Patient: sex M, age 54
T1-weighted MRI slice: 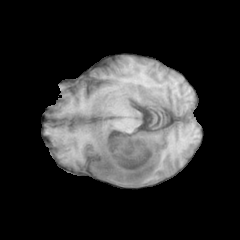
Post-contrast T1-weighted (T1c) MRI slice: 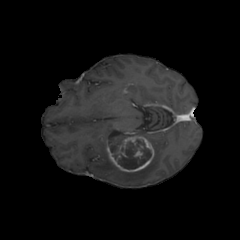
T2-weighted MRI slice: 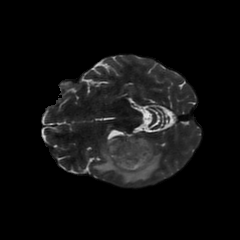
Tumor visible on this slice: yes
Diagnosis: Glioblastoma, IDH-wildtype
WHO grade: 4